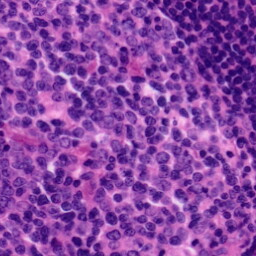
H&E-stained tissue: Tonsil